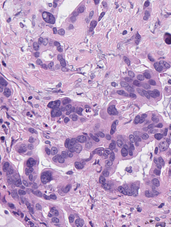
Tumor epithelial tissue: yes
Tumor-associated stroma tissue: yes
Normal tissue: no